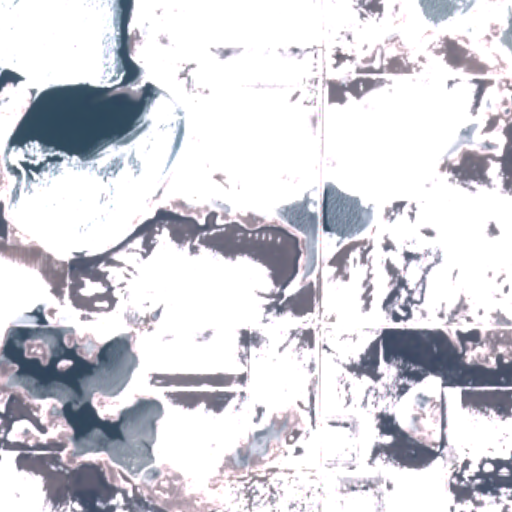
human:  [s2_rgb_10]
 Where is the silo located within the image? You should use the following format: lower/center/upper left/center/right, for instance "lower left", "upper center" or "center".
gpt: The silo is located in the lower right of the image.
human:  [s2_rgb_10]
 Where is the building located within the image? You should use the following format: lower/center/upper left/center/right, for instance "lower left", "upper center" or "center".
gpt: The building is located in the lower right of the image.
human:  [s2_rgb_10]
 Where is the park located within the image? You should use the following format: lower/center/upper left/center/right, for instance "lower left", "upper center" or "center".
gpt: There is no park in the image.